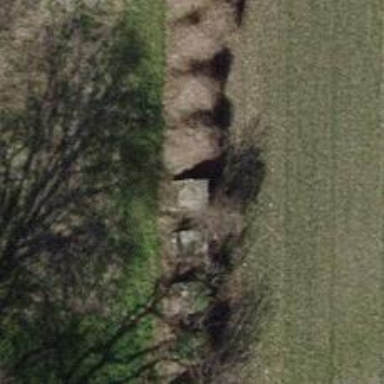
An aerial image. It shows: Block barrier.